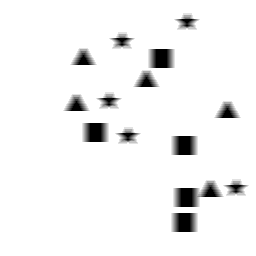
Squares: 5
Triangles: 5
Stars: 5
Total shapes: 15